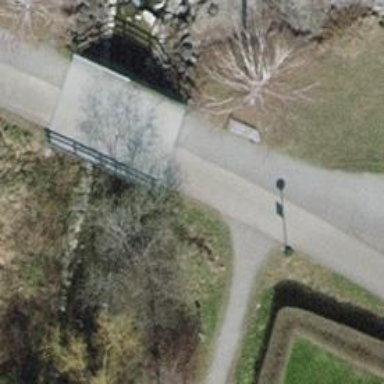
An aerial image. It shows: Cycleway bridge with asphalt surface.